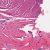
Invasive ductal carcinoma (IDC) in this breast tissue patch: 0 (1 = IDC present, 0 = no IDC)